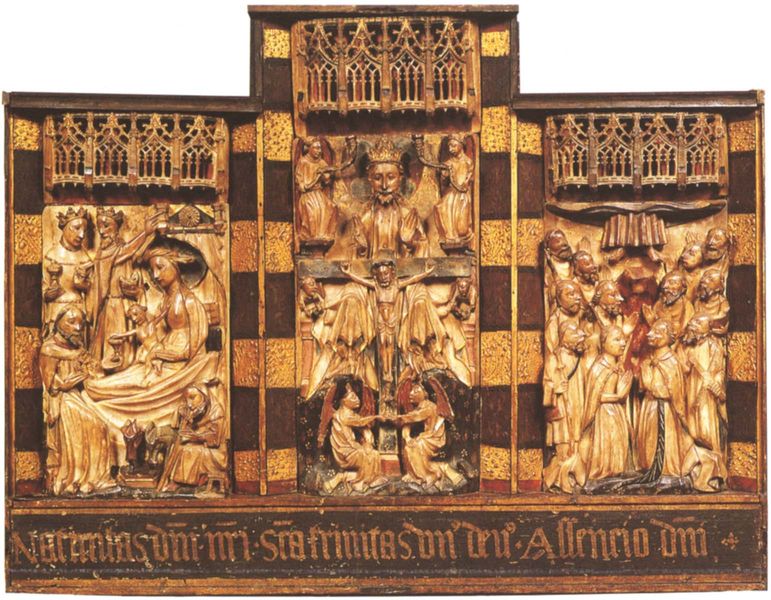
Titel: Swansea Altar
Institution: London, Victoria and Albert Museum
Schlagwörter: flügel, gott, mann, frauen, menschen, braun, frau, holz, männer, schwarz, dach, rot, ornament, bart, rahmen, gold, mantel, kind, mutter, gotik, krone, engel, schrift, könig, inschrift, bett, foto, kreuz, beten, altar, schnitzerei, christus, jesus, priester, könige, heilige, posaune, maria, madonna, geschnitzt, altarbild, himmelfahrt, josef, geburt, stände, flügelaltar, triptychon, gottvater, beter, gnadenstuhl, gesus, #josef